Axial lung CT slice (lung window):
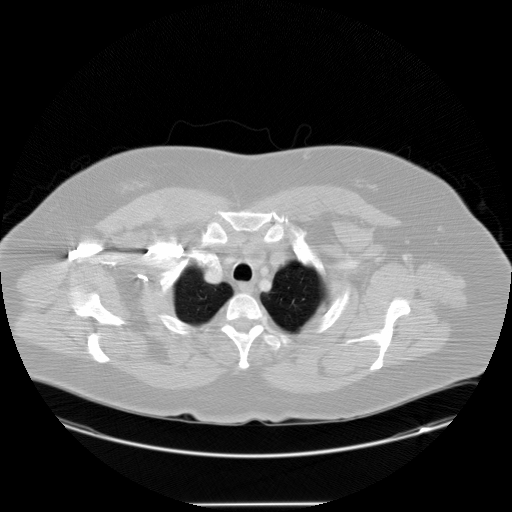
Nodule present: no